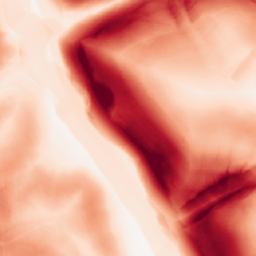
Category: morphological
Decomposition family: morphological_gradient
Decomposition parameters: size: 15
shape: diamond
Upsampling method: nearest
Upsampling parameters: scale: 2
Upsampling scale: 2